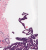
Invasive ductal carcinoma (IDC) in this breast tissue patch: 0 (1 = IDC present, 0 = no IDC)